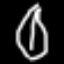
Label: leaf